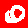
Digit: 0